Question: SO I have recently started trying to use ipython, I am finding I cannot get it to produce an output graph. I am running the following code in ipython:
'''
from sklearn import linear_model
regr = linear_model.LinearRegression()
regr.fit(x, y)
pl.plot(x, y, 'o')
pl.plot(x_test, regr.predict(x_test))
'''
and I am recieving the output:
'''
[<matplotlib.lines.Line2D at 0x21d453b0>]
'''
With no image attatched.
I installed ipython using the pythonxy package.
Any thoughts of suggestions on methods to get plots outputting correctly in ipython

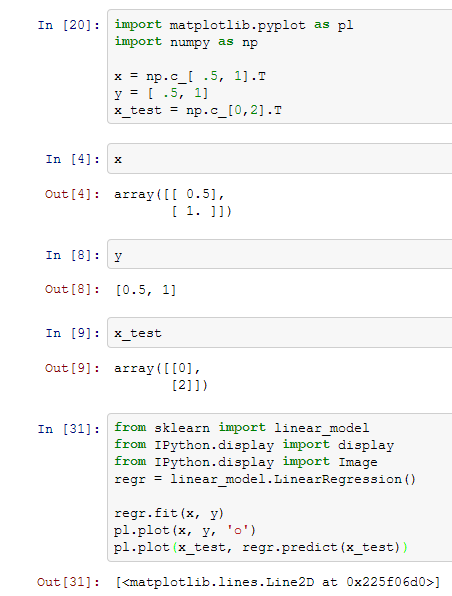
Answer: Try running in a cell:
'''
%pylab inline # or
%matplotlib inline
'''
After that the plots should be displayed inline. Alternatively start the notebook using the inline option in the command line:
'''
ipython notebook --pylab=inline
'''